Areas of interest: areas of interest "Beijing Shangdi Information Road Hospital"
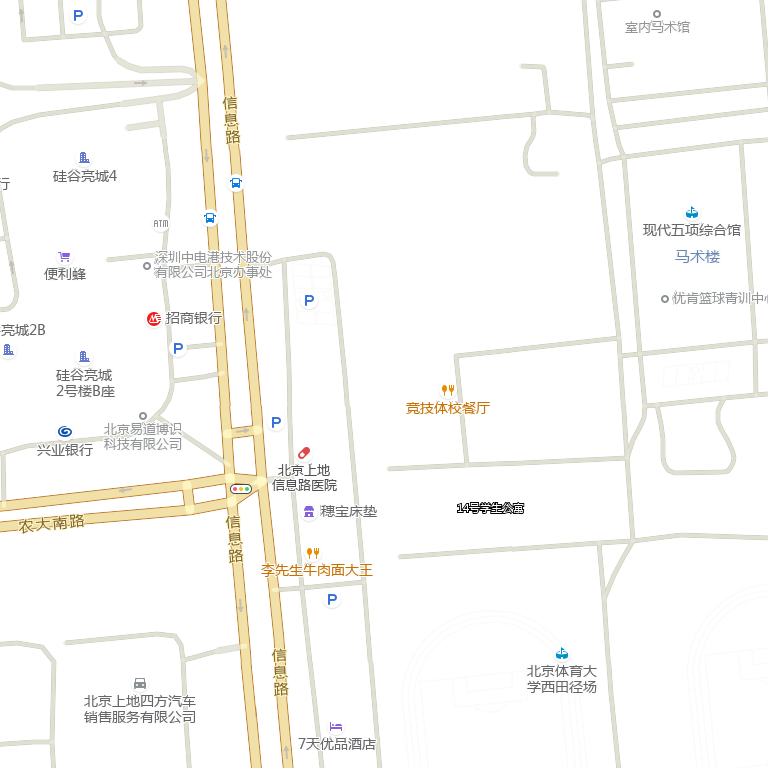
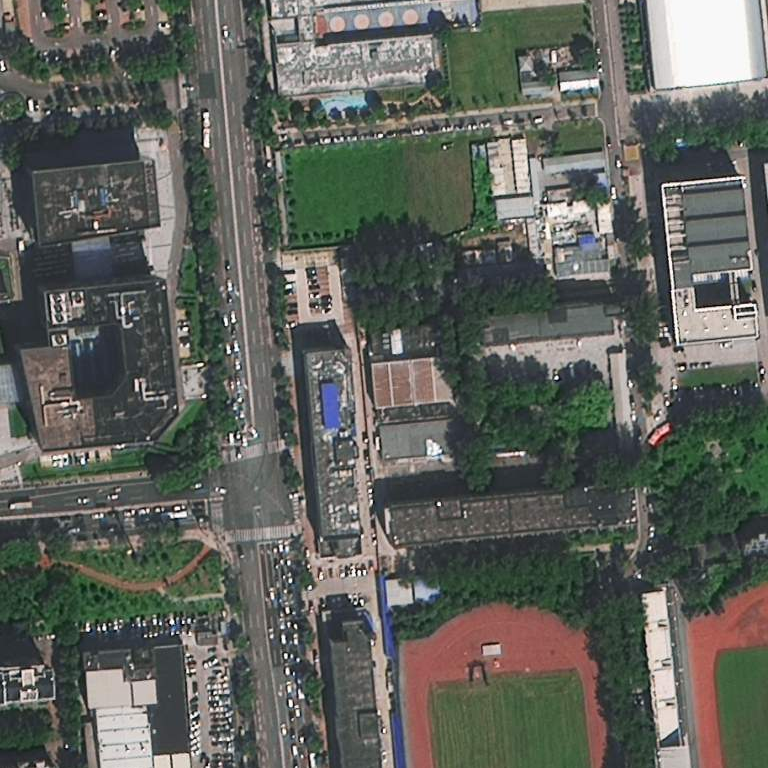